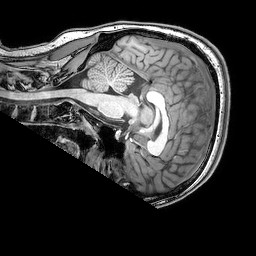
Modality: T1w
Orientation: sagittal
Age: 19
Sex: male